Field crop: maize
Growth stage: 2
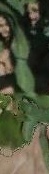
Species: maize